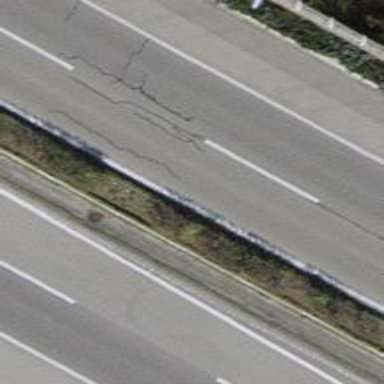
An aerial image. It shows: Asphalt motorway.